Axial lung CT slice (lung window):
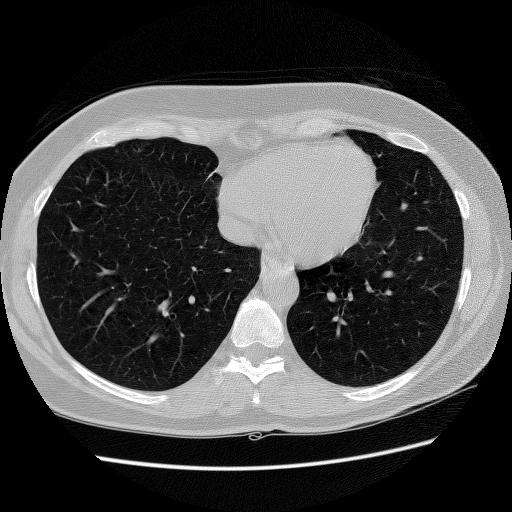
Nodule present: no